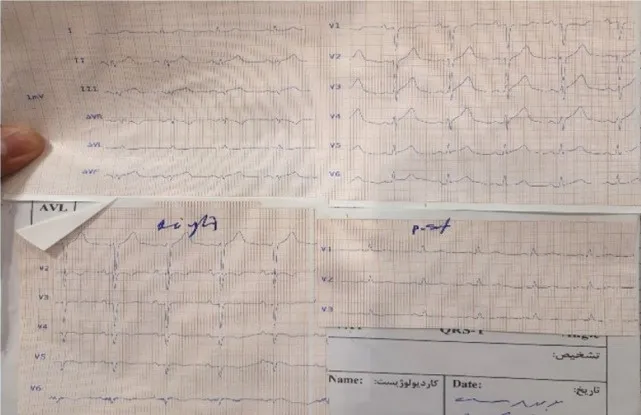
12-lead ECG (left, posterior and right leads) performed in our emergency room showing ST-segment elevation in the inferior leads (II, III, aVF) and V5, V6.
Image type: electrography (ekg)